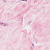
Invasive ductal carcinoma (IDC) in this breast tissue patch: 0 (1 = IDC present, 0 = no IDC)